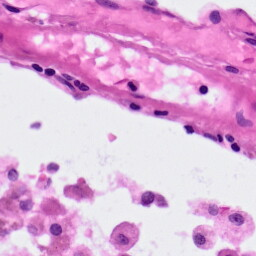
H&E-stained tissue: Lung